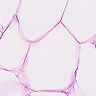
Metastatic tissue present: no